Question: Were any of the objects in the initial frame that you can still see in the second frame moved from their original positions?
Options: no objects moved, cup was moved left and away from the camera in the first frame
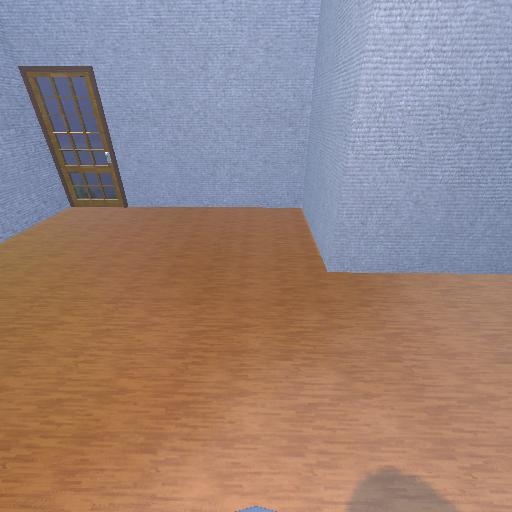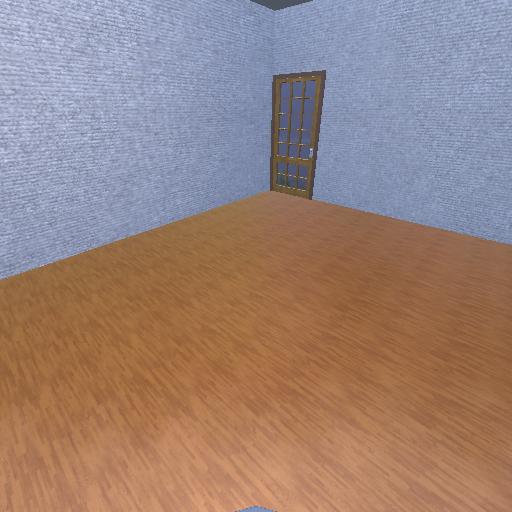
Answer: no objects moved